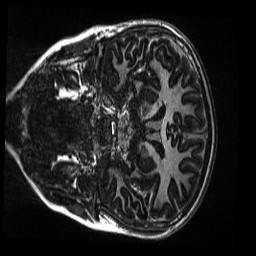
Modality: MP2RAGE
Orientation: coronal
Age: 9
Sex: female
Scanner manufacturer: siemens
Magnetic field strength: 3 T
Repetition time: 4 s
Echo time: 0.00303 s